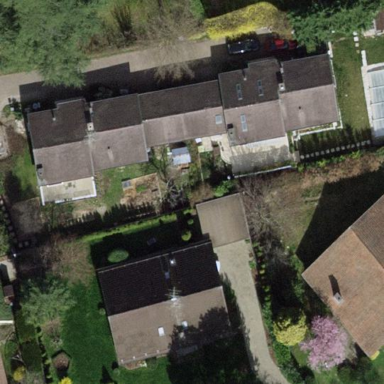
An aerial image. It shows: Garden enclosed by fence.